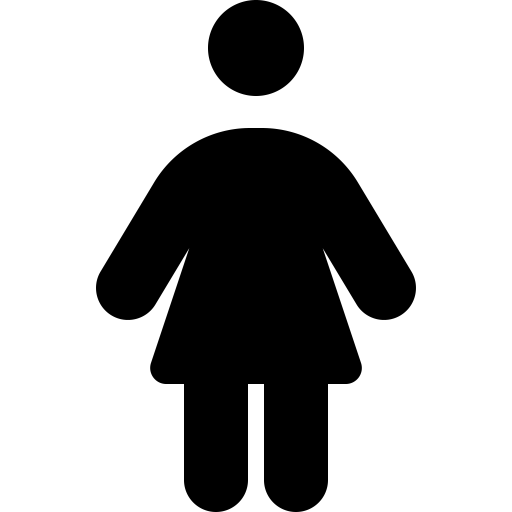
Tags: icon, FontAwesome, fa-icon, solid, person, dress